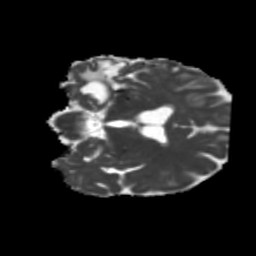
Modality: MD
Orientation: coronal
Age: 58
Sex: female
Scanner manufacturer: siemens
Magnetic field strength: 3 T
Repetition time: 5.25 s
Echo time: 0.08 s